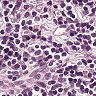
Metastatic tissue present: no